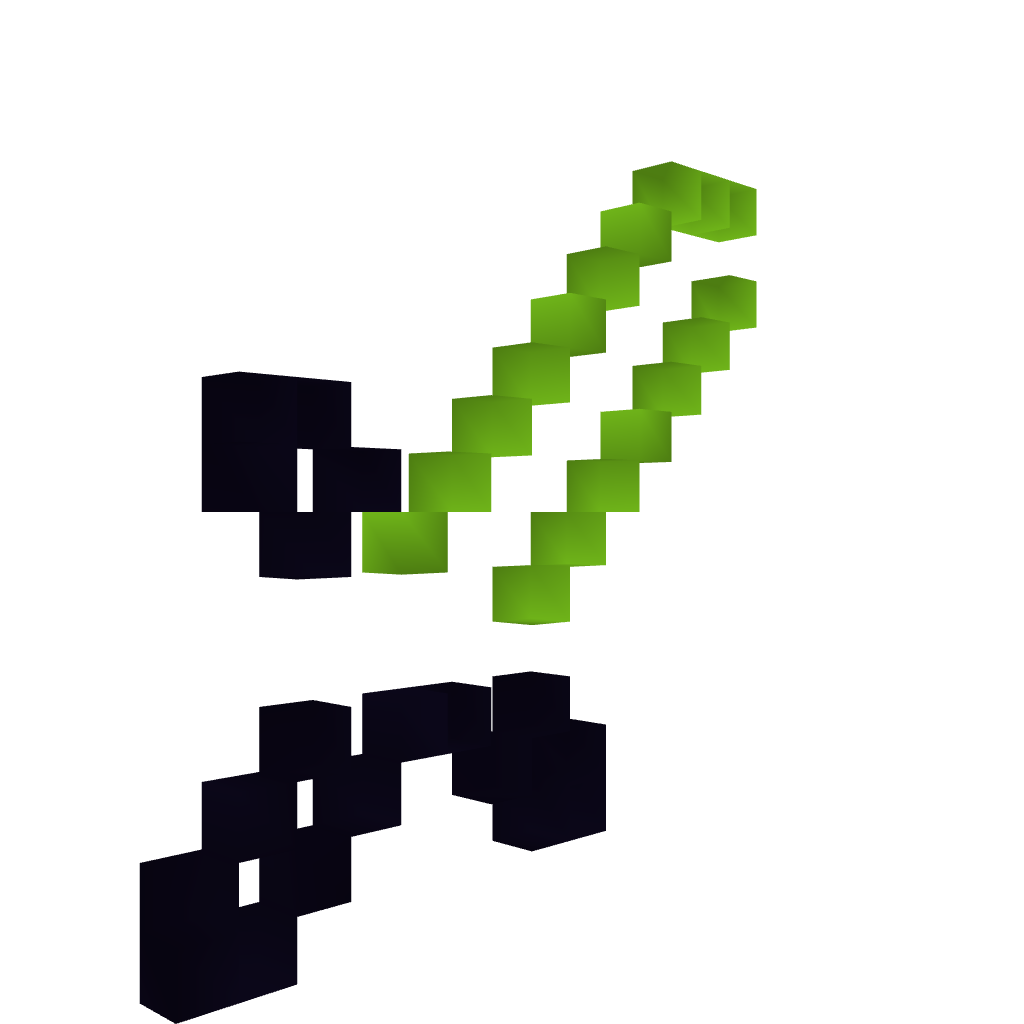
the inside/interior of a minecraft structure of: Emerald Sword